Chest X-ray:
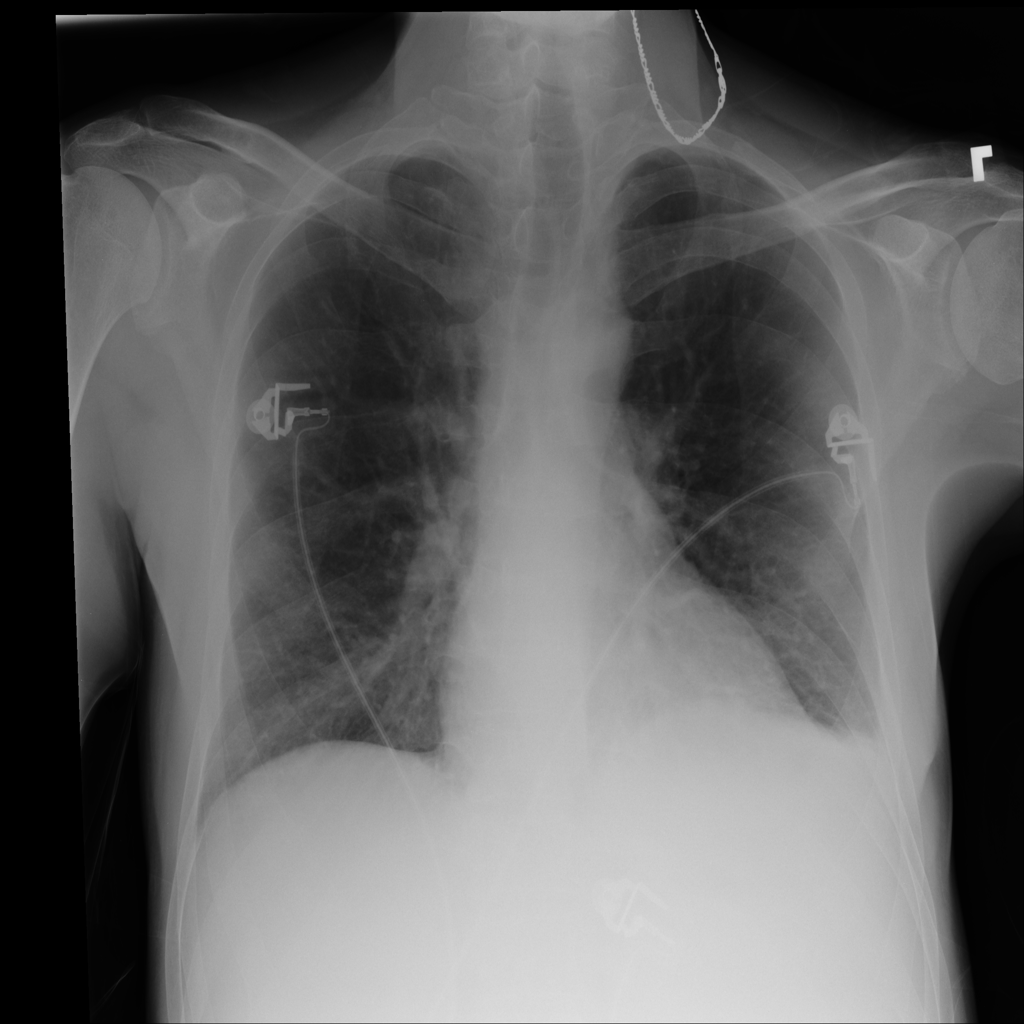
Findings: Effusion, Consolidation
No abnormal finding: no